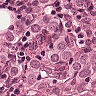
Metastatic tissue present: yes